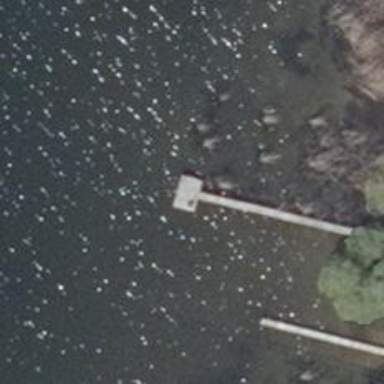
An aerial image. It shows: Man-made pier.